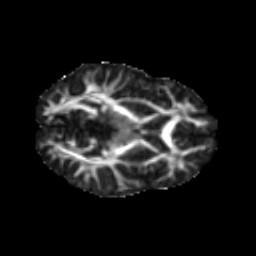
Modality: FA
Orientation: axial
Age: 12
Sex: female
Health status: ill
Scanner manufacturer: ge
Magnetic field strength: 3 T
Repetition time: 6.752 s
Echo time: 0.079 s